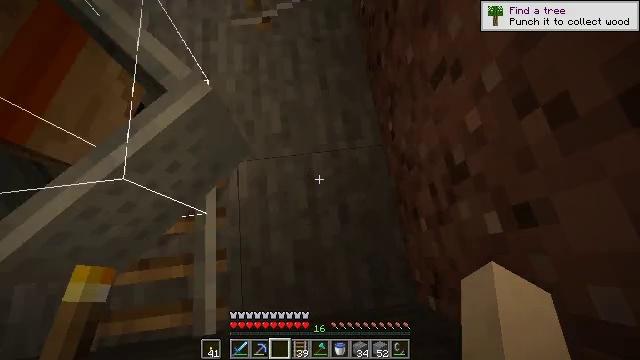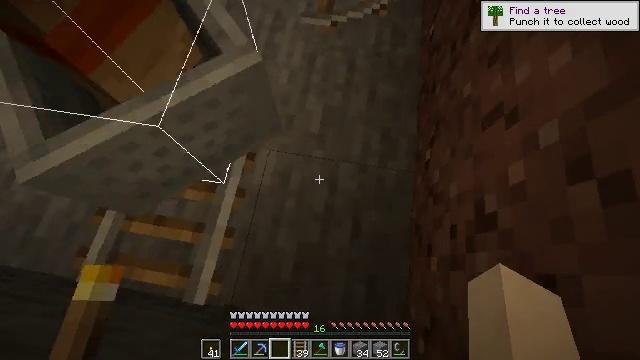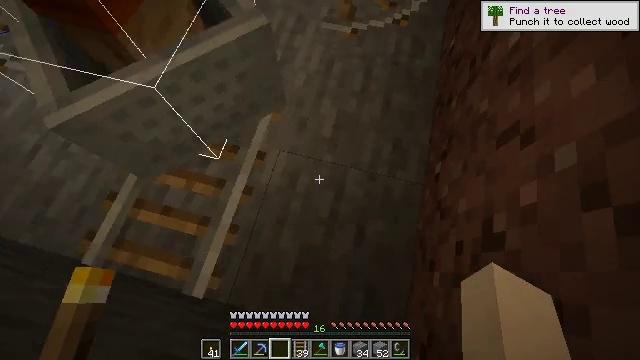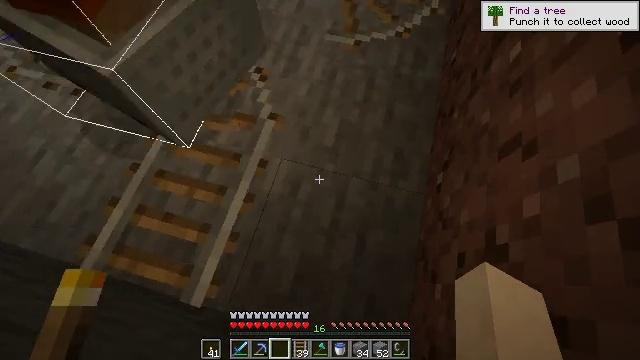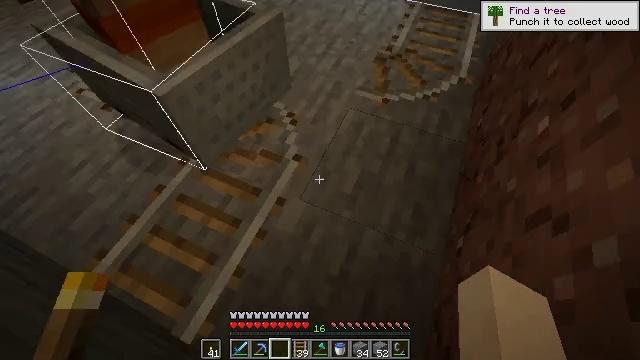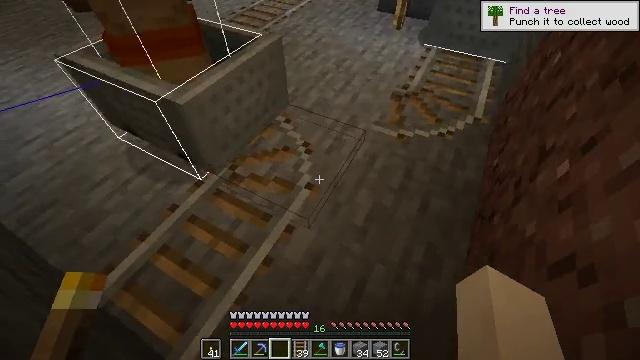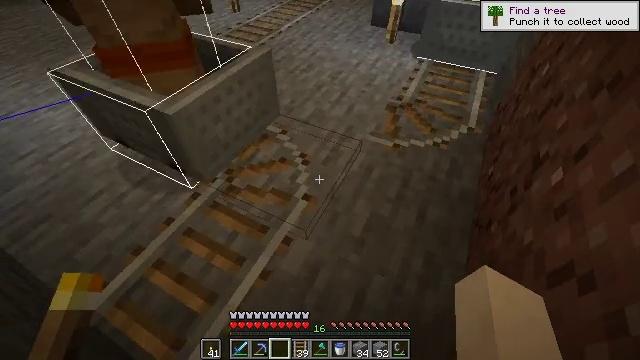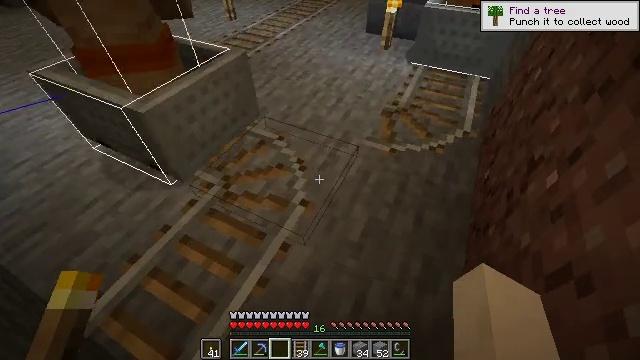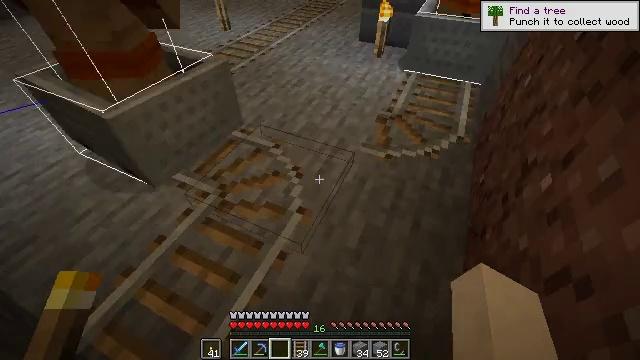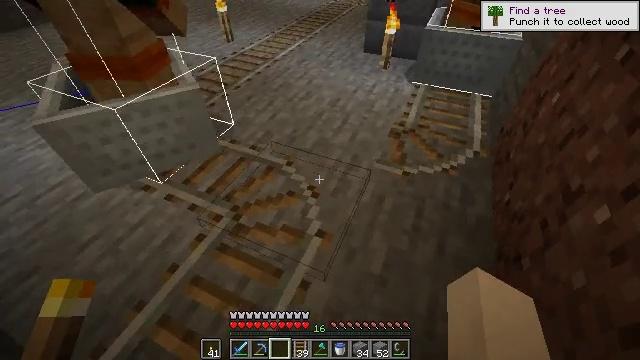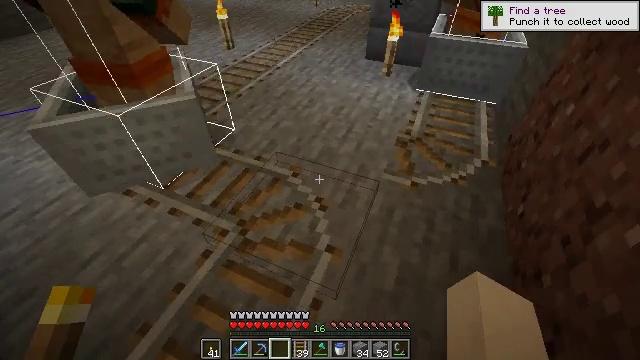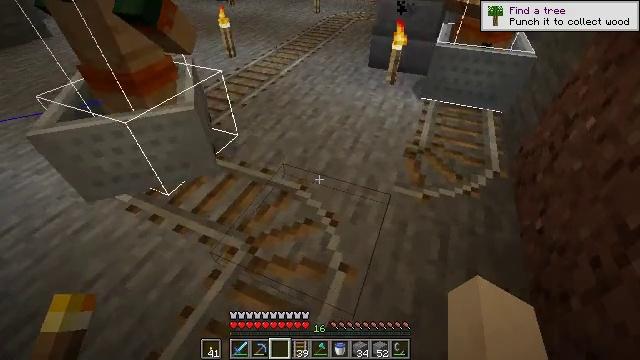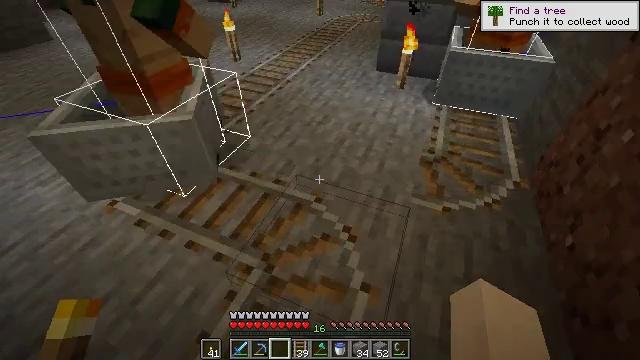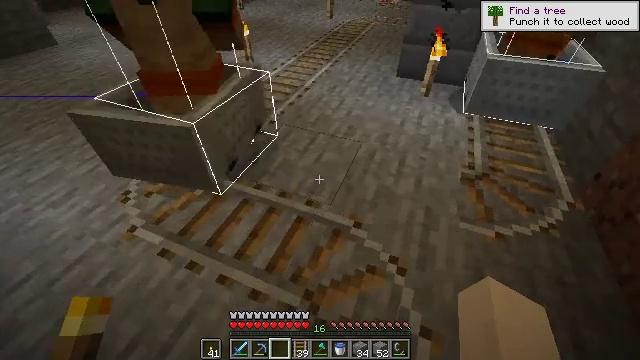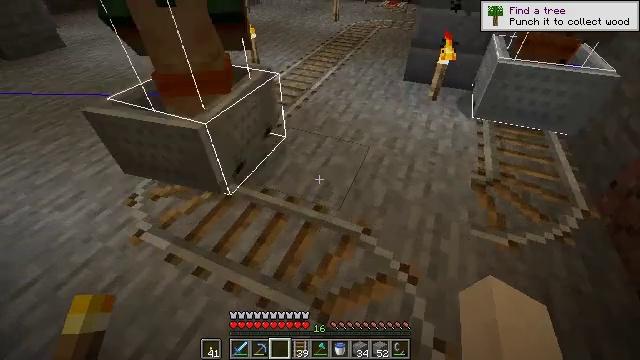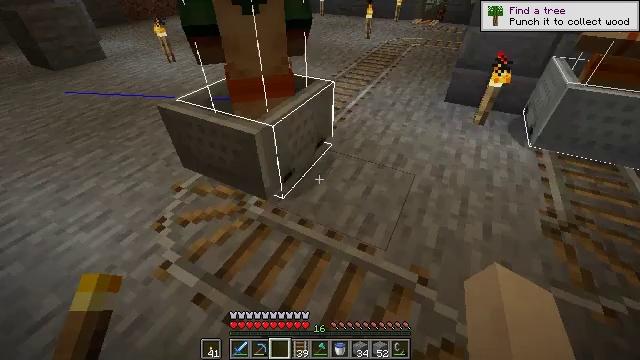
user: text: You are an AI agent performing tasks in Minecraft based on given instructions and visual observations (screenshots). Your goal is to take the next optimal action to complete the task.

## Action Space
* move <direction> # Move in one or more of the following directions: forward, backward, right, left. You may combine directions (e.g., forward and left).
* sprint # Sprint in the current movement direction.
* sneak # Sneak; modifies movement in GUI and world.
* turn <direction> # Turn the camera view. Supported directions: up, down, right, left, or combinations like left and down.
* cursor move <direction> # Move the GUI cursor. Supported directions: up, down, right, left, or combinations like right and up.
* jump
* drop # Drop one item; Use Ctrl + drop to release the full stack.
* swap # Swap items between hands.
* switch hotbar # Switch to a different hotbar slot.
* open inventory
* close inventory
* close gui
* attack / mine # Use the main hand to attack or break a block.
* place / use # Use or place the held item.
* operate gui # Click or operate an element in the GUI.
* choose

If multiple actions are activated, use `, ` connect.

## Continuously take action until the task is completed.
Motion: motion action
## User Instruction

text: Pick up the rail by attacking it.
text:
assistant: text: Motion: turn left and up
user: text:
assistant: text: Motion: turn left
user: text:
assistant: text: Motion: turn up
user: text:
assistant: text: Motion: turn left and up
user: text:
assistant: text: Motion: turn left and up
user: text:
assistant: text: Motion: turn right and up
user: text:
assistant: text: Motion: turn up
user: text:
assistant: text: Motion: move left, turn right and up
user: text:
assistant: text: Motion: move forward and move left, turn right and up
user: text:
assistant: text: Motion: move forward and move left
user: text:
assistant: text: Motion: move forward and move left, turn up
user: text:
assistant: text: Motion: move forward and move left
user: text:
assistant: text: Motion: move forward and move left
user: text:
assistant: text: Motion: move forward and move left
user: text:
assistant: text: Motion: move forward, turn left and up
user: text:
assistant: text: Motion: move forward, turn left and up
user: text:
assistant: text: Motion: move forward
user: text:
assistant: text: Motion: move forward
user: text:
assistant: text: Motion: move forward, turn right and up
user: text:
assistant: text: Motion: move forward, turn right
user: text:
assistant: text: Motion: move forward, turn right
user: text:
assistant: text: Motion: move forward, turn right
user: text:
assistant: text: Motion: move forward, sprint
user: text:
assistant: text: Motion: move forward, sprint
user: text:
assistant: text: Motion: move forward, sprint
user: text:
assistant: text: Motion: move forward, sprint, turn right
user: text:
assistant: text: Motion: move forward, sprint, turn right
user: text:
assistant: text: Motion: move forward, sprint, turn right
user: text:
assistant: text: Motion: move forward, sprint, turn right
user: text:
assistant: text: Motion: move forward, sprint, turn right